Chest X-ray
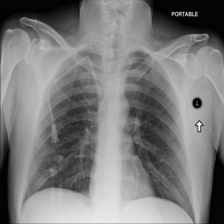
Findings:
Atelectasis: negative
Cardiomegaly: negative
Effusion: negative
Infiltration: negative
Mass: negative
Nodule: negative
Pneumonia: negative
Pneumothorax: negative
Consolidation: negative
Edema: negative
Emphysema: negative
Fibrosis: negative
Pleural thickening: negative
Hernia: negative